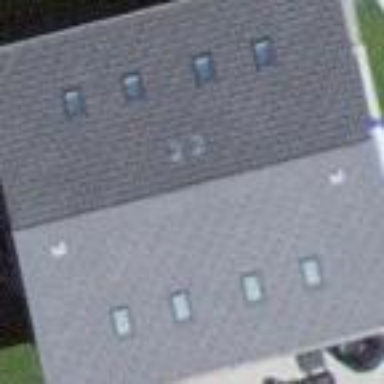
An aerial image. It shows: Terrace building.